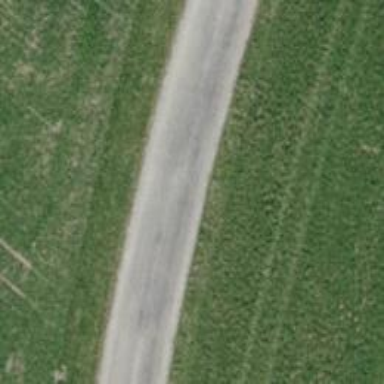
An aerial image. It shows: Unclassified road with asphalt surface.